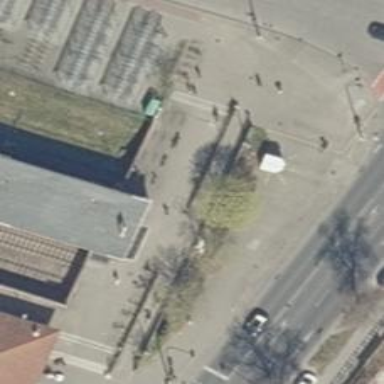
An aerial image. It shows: Footway with ramp.